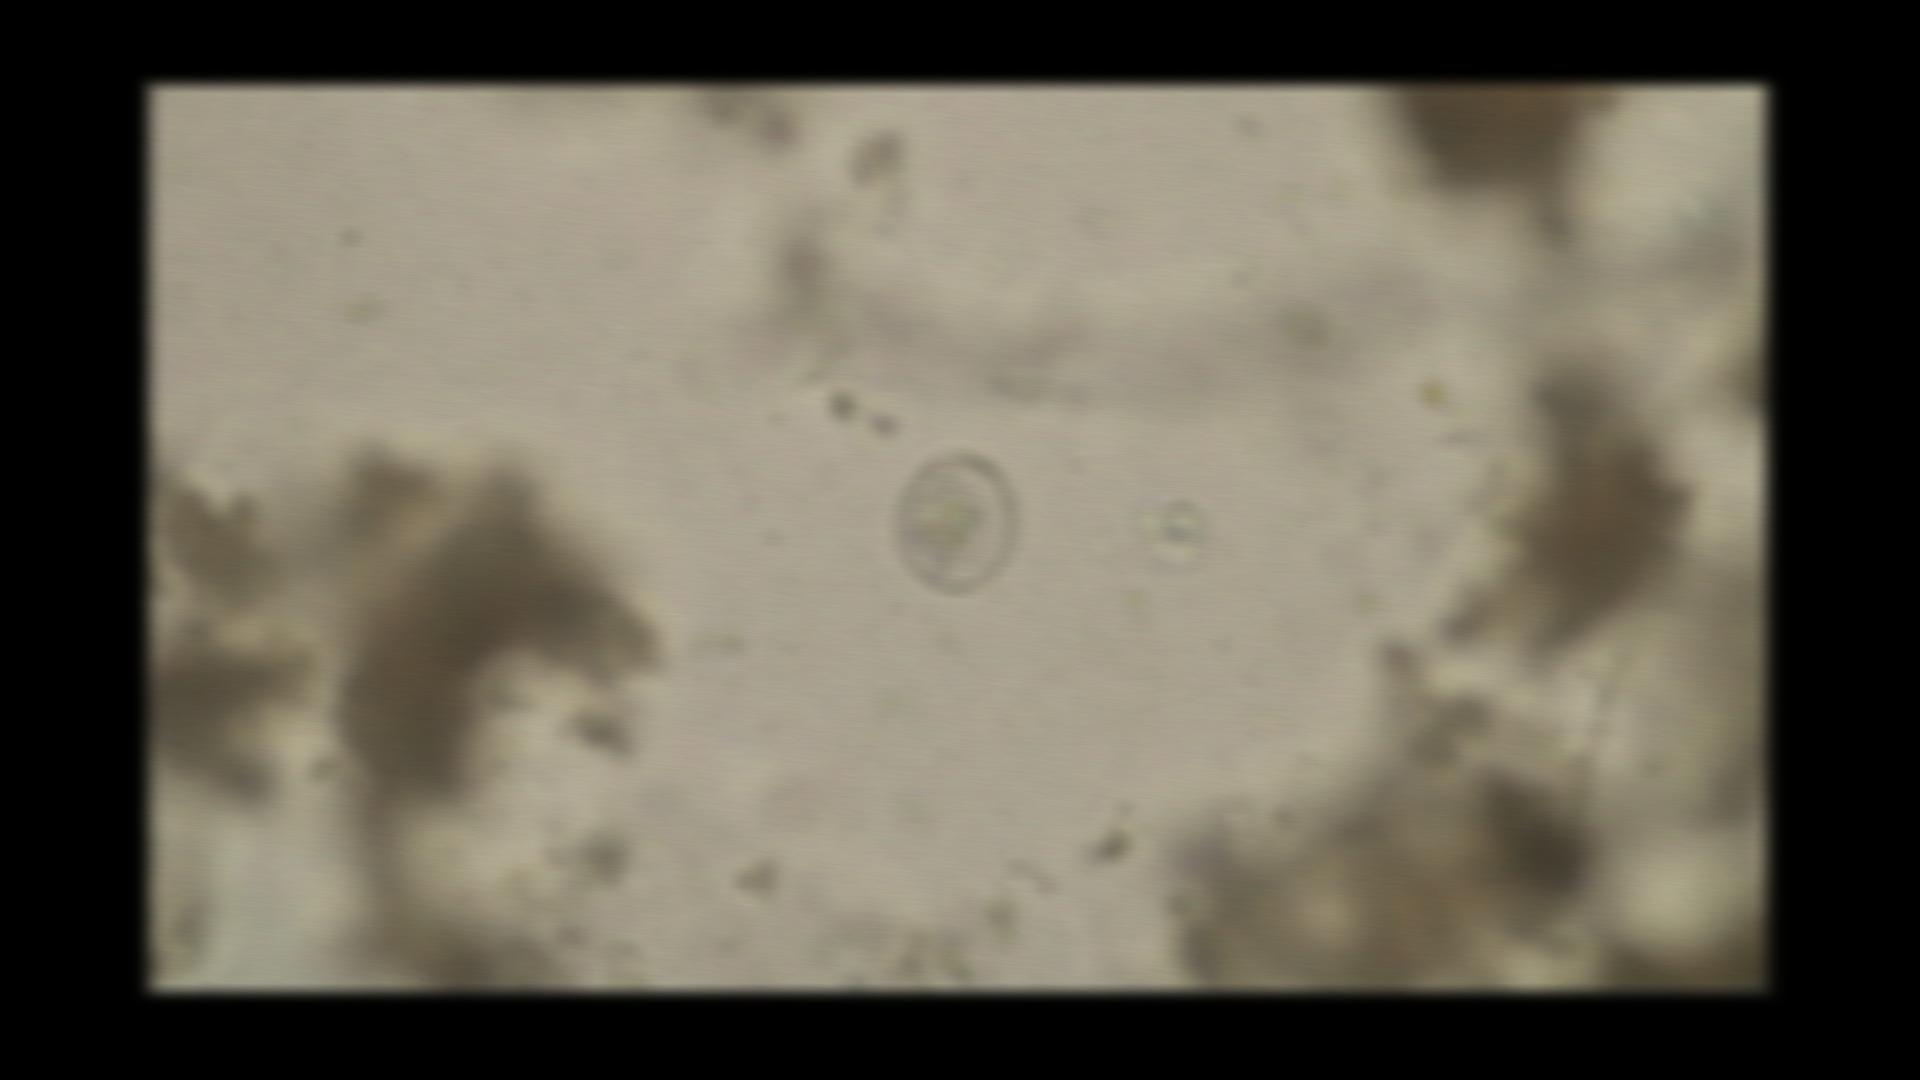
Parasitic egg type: Hymenolepis nana